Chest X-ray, PA view. Patient: 46 years old, sex M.
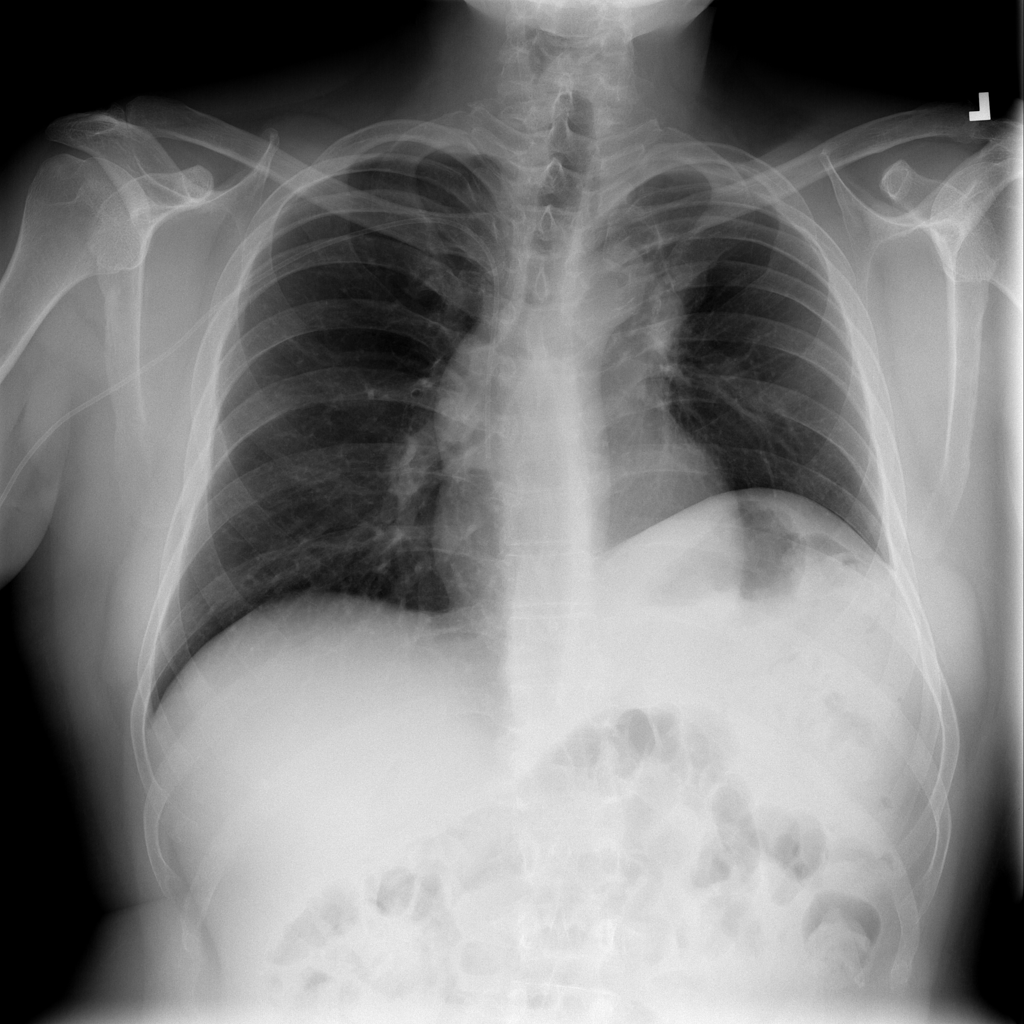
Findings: No Finding